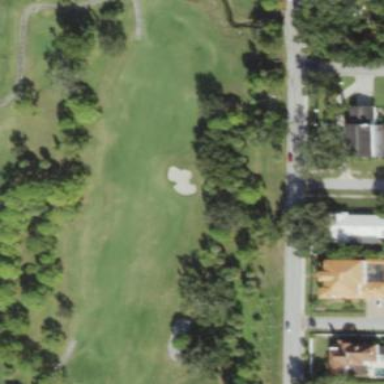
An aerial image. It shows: Grassy area designated as golf fairway.